Question: I'm trying to use the <URL>

Here is the new source code:
'''
<!DOCTYPE html>
<html>
<head>
<script src="http://code.jquery.com/jquery-latest.js"></script>
<script src="http://maps.google.com/maps/api/js?key=AIzaSyBi7e8AiTyqWiFt9vlbGqsAzGyRhVWqCsk&sensor=true"></script>
<script src="js/gmaps.js"></script>
<script>
/**
* Basic Map
*/
$(document).ready(function(){
var map = new GMaps({
div: '#basic_map',
lat: 51.<PHONE>,
lng: -<PHONE>,
zoom: 12,
zoomControl : true,
zoomControlOpt: {
style : 'SMALL',
position: 'TOP_LEFT'
},
panControl : false,
});
});
</script>
</head>
<body>
<div id="basic_map"></div>
</body>
</html>
'''
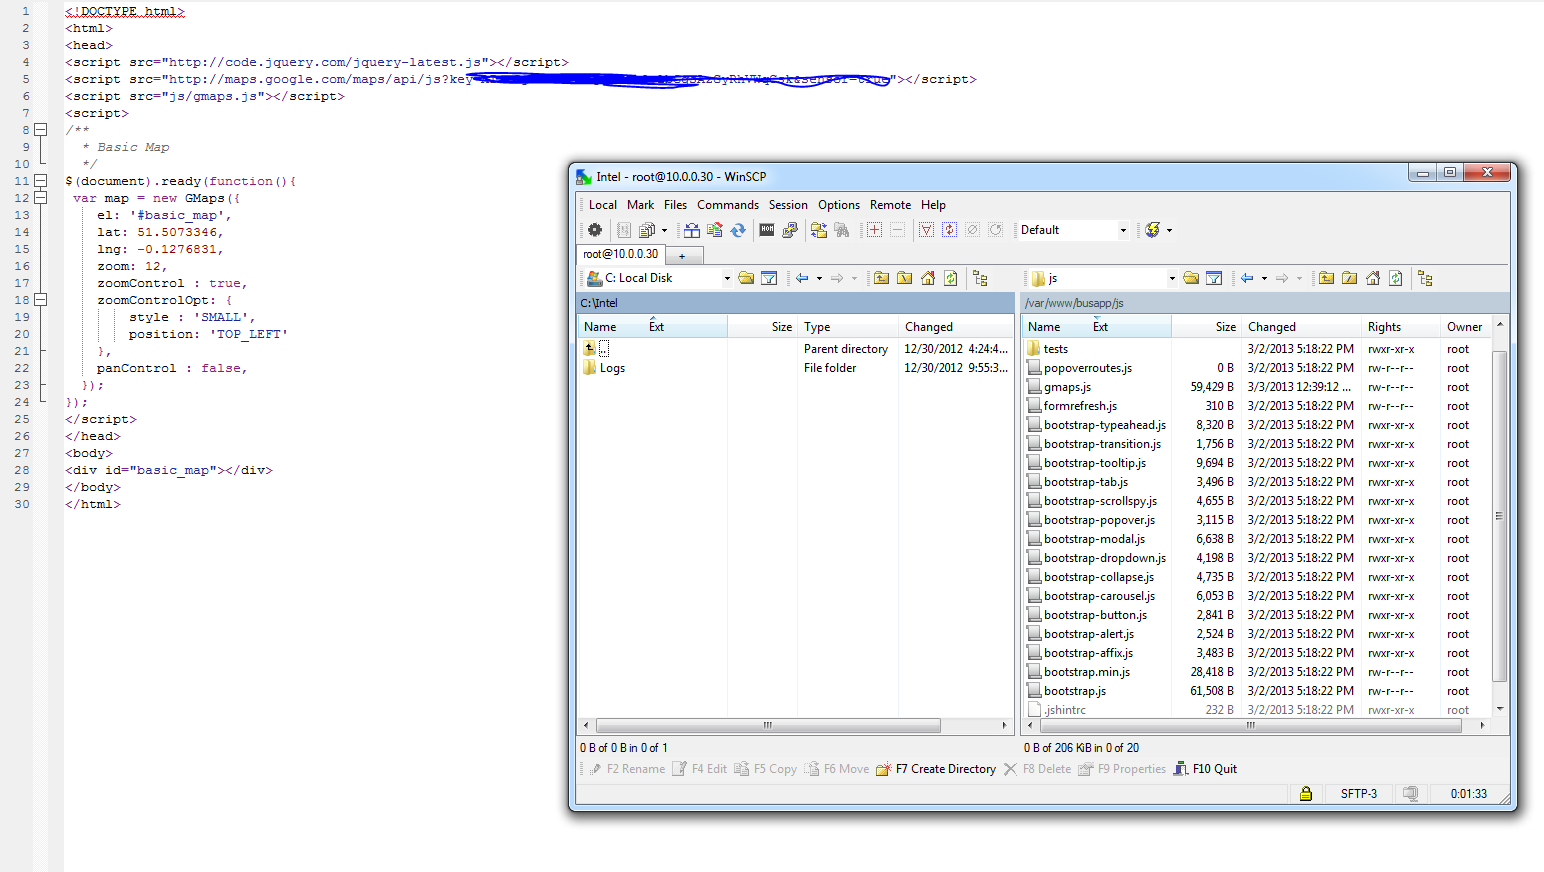
Answer: As I said in the comment, you are probably missing the width and height of the div, you try show map in.
Here is working jsfiddle: <URL>
'''
$(document).ready(function () {
var map = new GMaps({
div: '#basic_map',
lat: 51.<PHONE>,
lng: -<PHONE>,
width: '500px',
height: '500px',
zoom: 12,
zoomControl: true,
zoomControlOpt: {
style: 'SMALL',
position: 'TOP_LEFT'
},
panControl: false
});
});
'''
Added width and height to the code.
Or <URL> you have the same result, with width and height in css. Not much difference.